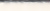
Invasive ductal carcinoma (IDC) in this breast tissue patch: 0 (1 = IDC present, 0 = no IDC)